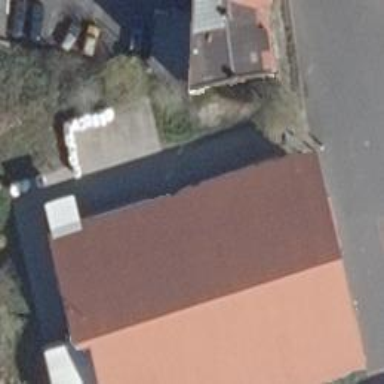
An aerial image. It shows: Shelter for pets.